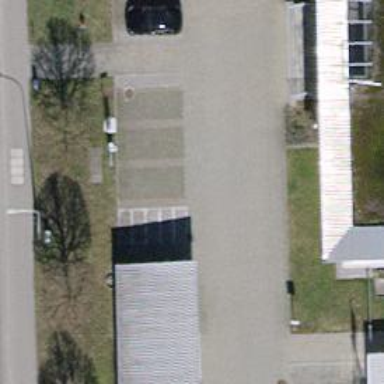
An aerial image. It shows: Charging station.